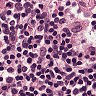
Metastatic tissue present: no